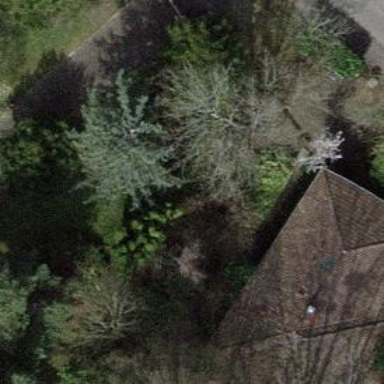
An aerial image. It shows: Evergreen needle-leaved tree.